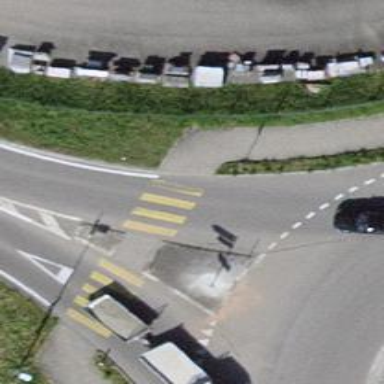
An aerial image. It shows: Uncontrolled zebra crossing on the road.